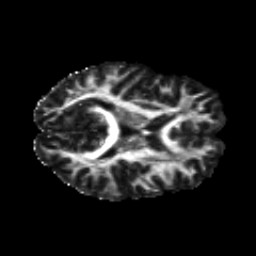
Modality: FA
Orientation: axial
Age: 27
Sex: female
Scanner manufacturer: siemens
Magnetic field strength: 3 T
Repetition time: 8.8 s
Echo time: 0.085 s